Field crop: maize
Growth stage: 2
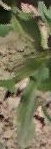
Species: maize